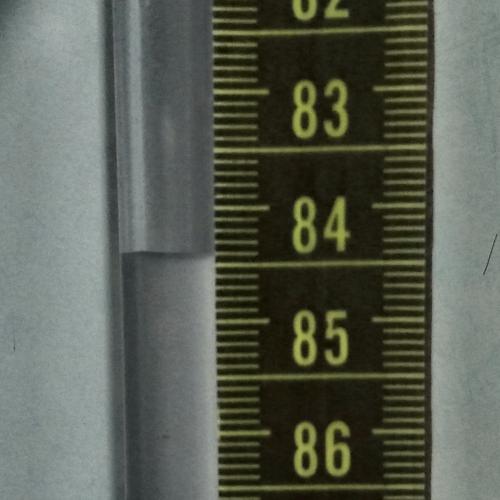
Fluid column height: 84.4 cm